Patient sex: M
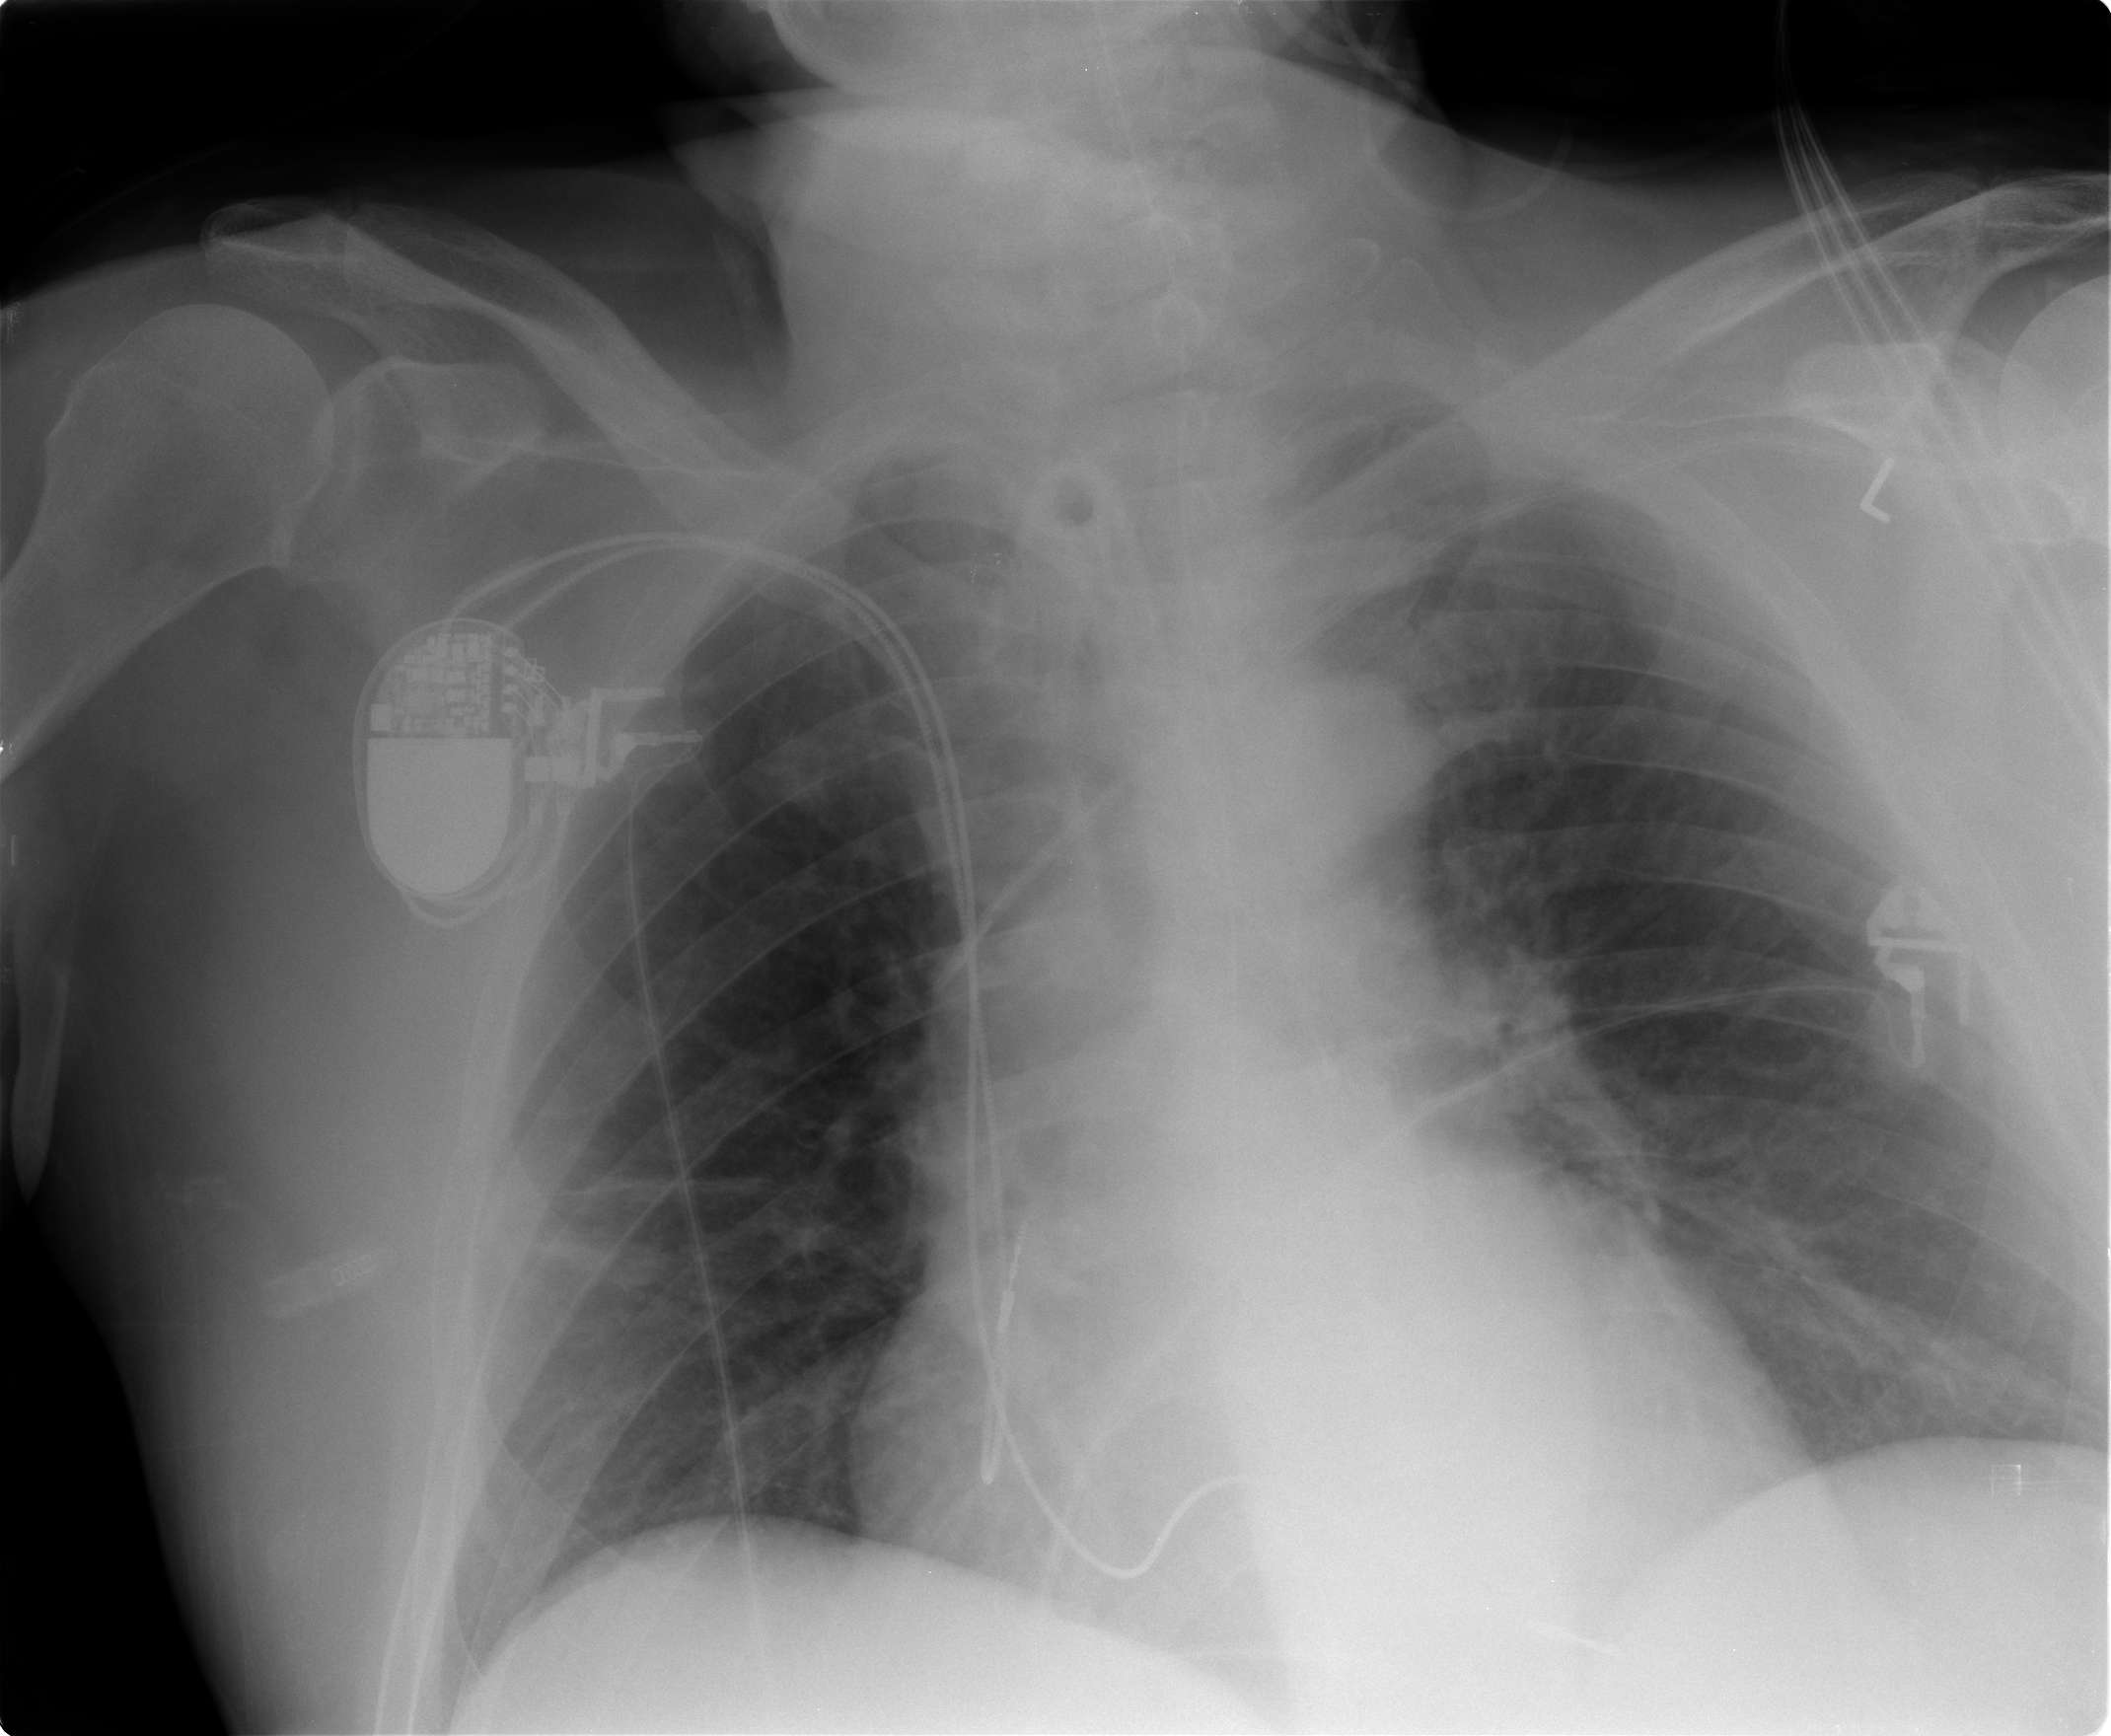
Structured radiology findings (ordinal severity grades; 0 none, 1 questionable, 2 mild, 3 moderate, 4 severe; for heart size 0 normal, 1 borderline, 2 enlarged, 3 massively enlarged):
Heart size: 1
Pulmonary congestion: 1
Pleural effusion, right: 0
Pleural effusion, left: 0
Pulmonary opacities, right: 0
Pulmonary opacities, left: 0
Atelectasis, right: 1
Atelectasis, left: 1